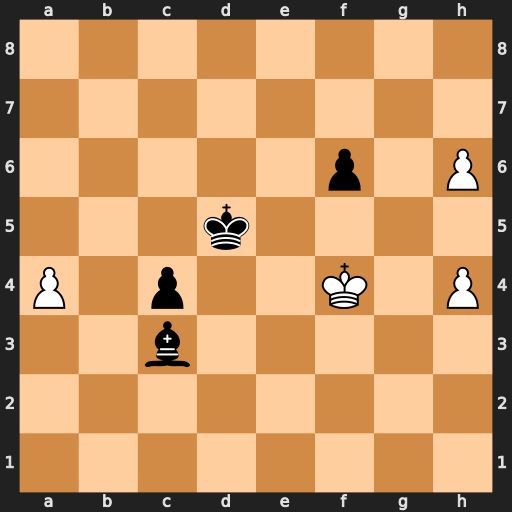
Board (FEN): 8/8/5p1P/3k4/P1p2K1P/2b5/8/8
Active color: w
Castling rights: -
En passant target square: -
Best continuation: Kf5 Bb2 h7 c3 h8=Q